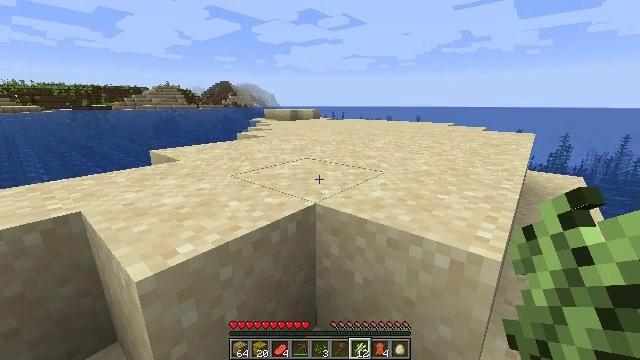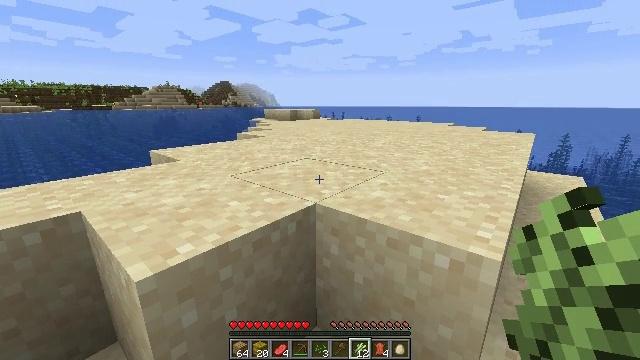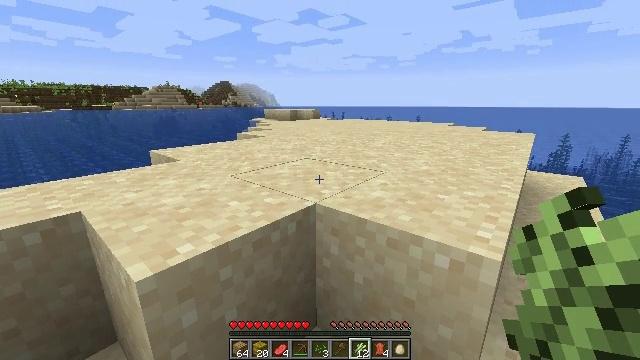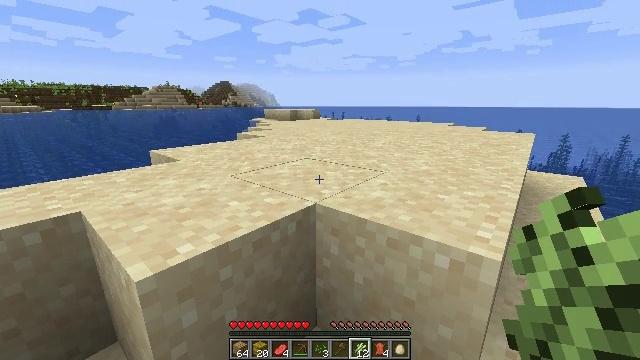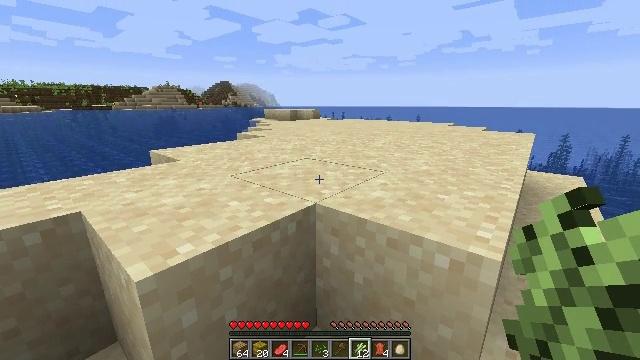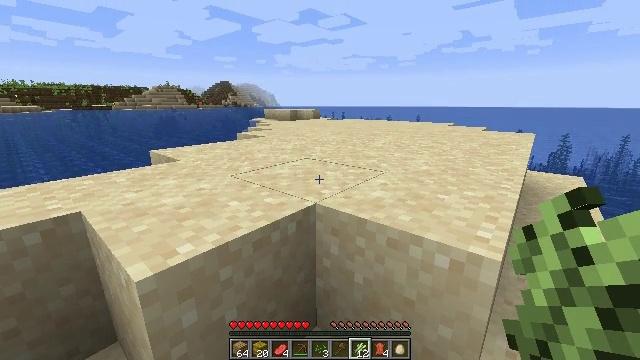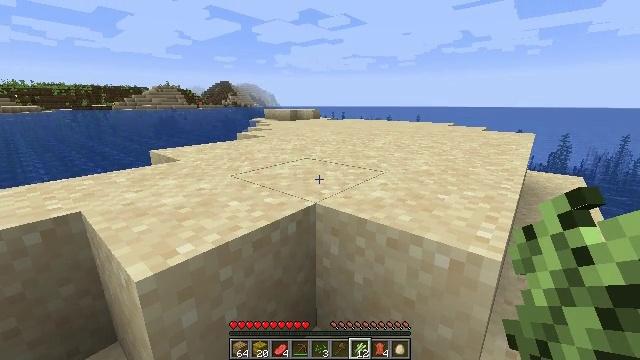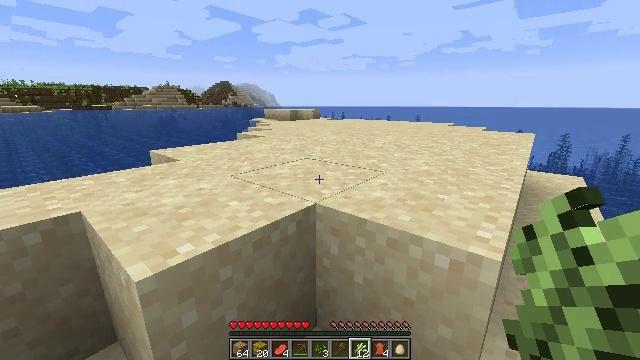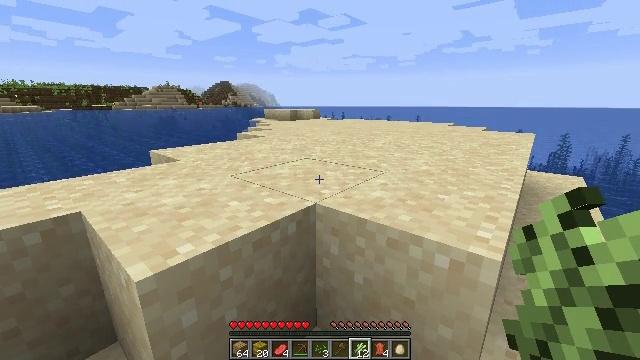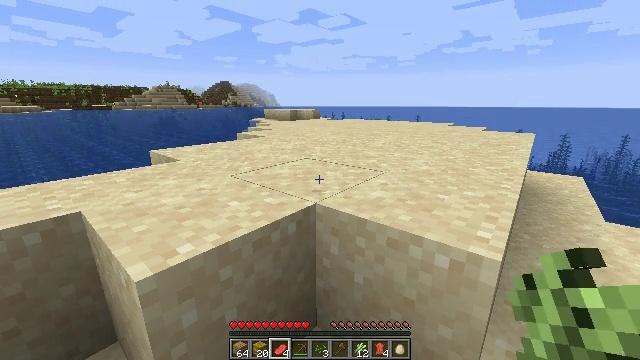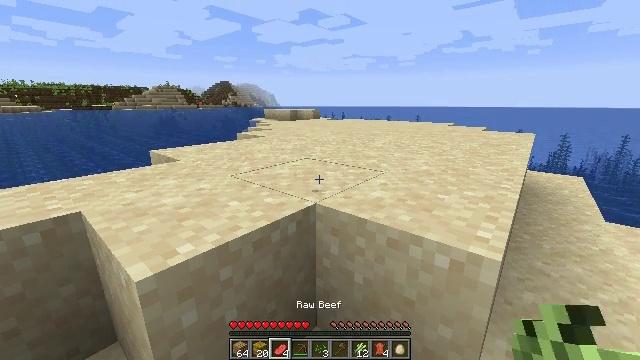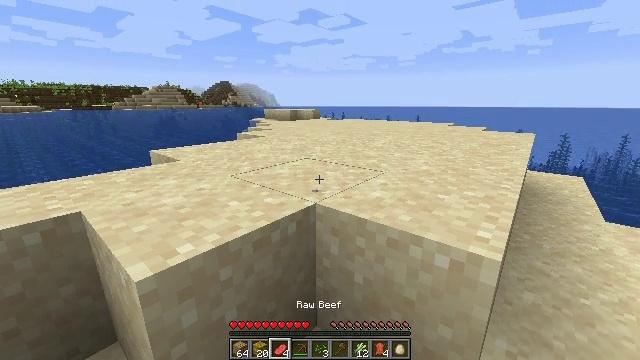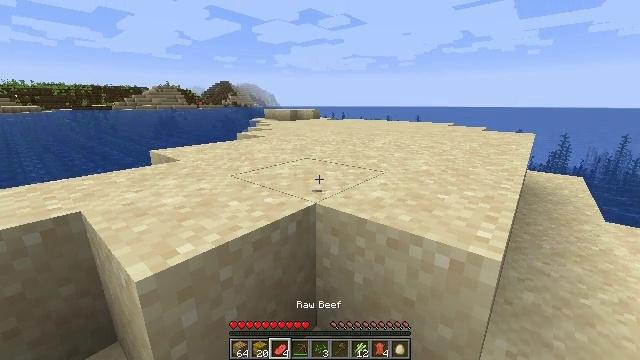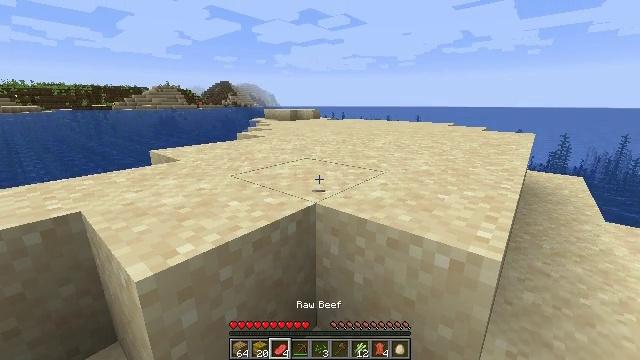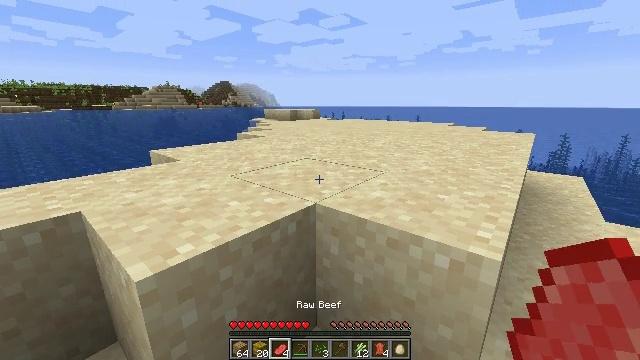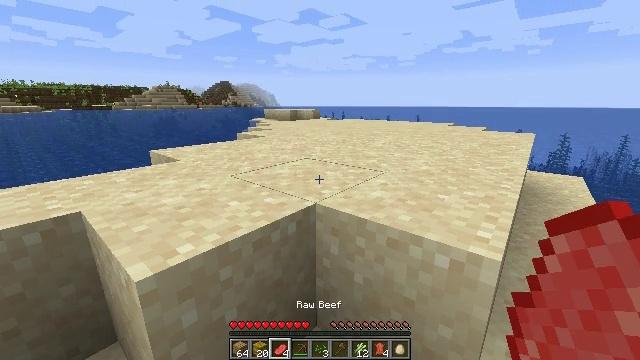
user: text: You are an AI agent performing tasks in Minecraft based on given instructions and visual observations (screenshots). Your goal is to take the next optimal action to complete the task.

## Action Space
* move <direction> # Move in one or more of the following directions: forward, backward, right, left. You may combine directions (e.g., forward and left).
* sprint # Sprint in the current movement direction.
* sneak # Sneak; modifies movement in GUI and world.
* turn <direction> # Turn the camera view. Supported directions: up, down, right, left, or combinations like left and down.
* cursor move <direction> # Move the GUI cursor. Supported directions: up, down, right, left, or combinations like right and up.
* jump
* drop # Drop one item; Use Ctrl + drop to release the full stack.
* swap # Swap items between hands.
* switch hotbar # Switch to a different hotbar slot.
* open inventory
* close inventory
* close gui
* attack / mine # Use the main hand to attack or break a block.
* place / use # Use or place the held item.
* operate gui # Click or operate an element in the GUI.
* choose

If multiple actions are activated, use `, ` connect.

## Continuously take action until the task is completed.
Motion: motion action
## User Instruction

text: Mine sand by the water.
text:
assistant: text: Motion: no_op
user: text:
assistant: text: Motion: no_op
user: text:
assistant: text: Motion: no_op
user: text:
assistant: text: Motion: no_op
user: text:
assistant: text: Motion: no_op
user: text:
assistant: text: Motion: no_op
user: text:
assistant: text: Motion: no_op
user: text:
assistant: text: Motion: no_op
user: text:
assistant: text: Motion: switch to hotbar 3
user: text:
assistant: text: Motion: switch to hotbar 3
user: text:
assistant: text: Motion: switch to hotbar 3
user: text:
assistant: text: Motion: no_op
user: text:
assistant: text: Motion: no_op
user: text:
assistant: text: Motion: no_op
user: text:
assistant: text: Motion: no_op
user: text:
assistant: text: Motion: no_op
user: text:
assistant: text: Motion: no_op
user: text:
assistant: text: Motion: no_op
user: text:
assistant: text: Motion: no_op
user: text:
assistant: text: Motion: no_op
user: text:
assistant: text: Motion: no_op
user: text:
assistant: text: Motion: switch to hotbar 4
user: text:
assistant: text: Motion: switch to hotbar 4
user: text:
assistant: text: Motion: switch to hotbar 4
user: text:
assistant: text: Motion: no_op
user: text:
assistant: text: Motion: no_op
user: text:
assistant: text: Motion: no_op
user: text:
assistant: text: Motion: no_op
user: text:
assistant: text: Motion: no_op
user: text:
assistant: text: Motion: turn right and down